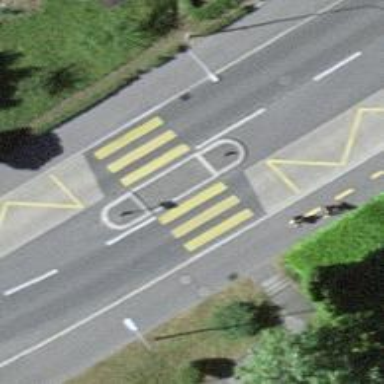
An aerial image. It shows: Kerb barrier.